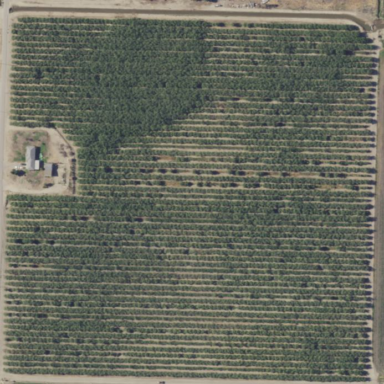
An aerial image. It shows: Orchard filled with almond trees.